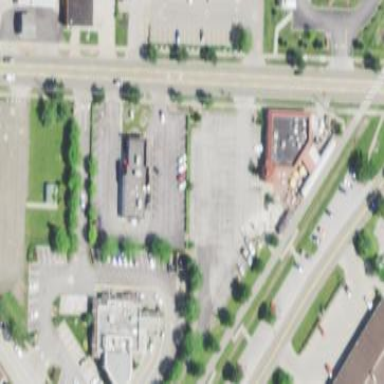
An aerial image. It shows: Parking lane area.